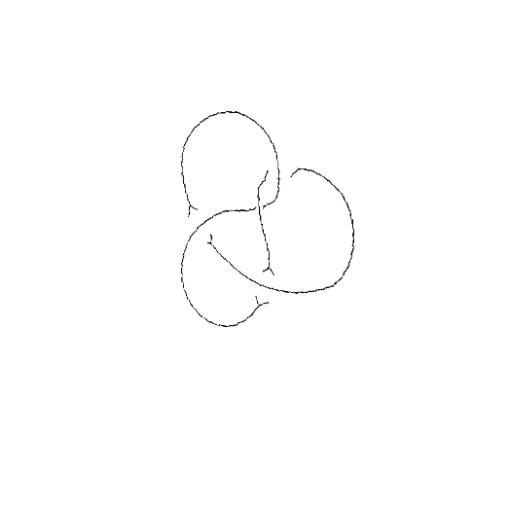
Crossing number: 4